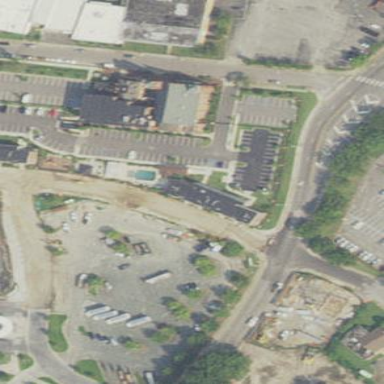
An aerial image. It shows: Parking area.